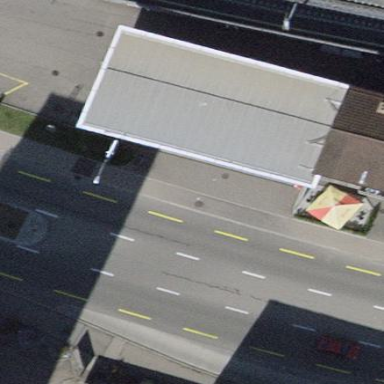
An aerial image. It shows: Building with flat roof.